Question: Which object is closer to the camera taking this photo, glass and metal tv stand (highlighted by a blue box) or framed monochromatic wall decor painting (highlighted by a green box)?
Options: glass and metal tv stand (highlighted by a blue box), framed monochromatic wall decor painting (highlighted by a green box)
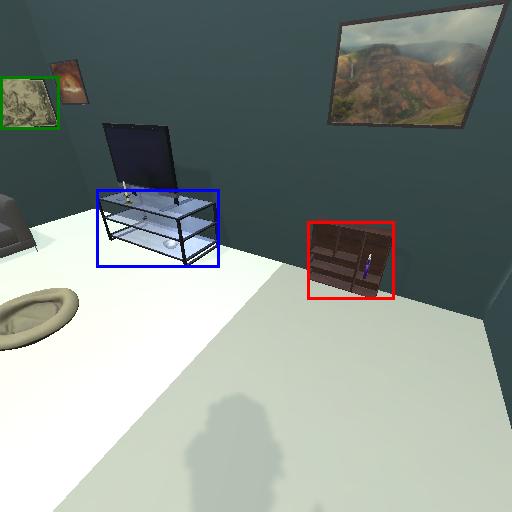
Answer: glass and metal tv stand (highlighted by a blue box)